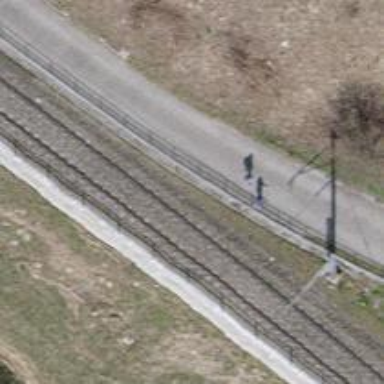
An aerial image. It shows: Asphalt track with grade1 tracktype.